Question: This is what I am trying to achieve

Being relatively new to Android , I am finding this difficult to implement.
So was hoping I could get some tips,guides,examples if there are any.
I Have tried viewflipper but that is not what I need here,
I tried making a slider like a seek bar , but didn't work out.
Some one suggested that I use a framelayout over the main image to slide but I don't know how to do it.
So any help which will help me out here is appreciated
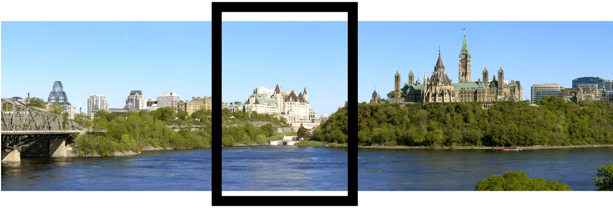
Answer: Use SeekBar because it suits your needs completely.
First create a drawable xml file named "rect_border.xml" in res/drawable folder with these contents:
'''
// **EDITED**
<?xml version="1.0" encoding="utf-8"?>
<shape xmlns:android="http://schemas.android.com/apk/res/android"
android:shape="rectangle">
<stroke
android:color="#000000"
android:width="5dp"
/>
// change the width to any value that suits your needs.
// set the height property greater than your image height
<size android:width="50dp" android:height="360px" />
</shape>
'''
Then in your layout:
'''
// **EDITED**
<RelativeLayout
android:layout_width="match_parent"
android:layout_height="wrap_content">
<ImageView
android:layout_width="match_parent"
android:layout_height="300px"
android:layout_centerVertical="true"
android:scaleType="fitXY"
android:src="@drawable/your_image"
/>
<SeekBar
android:layout_width="match_parent"
android:layout_height="wrap_content"
android:thumb="@drawable/rect_border"
android:progressDrawable="@android:color/transparent"
/>
</RelativeLayout>
'''
I tested it and I'm sure it's actually what you want (as described).
So what's the problem about the SeekBar?